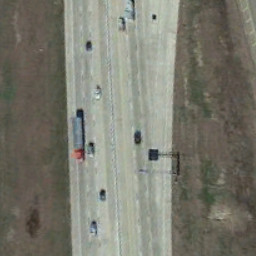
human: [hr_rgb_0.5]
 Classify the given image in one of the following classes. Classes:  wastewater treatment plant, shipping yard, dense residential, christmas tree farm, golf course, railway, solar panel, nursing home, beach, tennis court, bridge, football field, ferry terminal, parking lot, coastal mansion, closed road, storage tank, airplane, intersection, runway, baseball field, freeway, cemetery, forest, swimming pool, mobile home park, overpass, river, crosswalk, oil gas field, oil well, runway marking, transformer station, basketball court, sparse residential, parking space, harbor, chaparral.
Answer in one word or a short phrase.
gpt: freeway